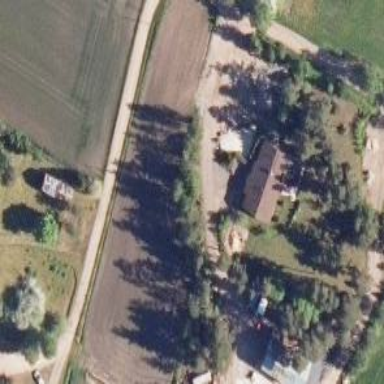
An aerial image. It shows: Farmyard area.